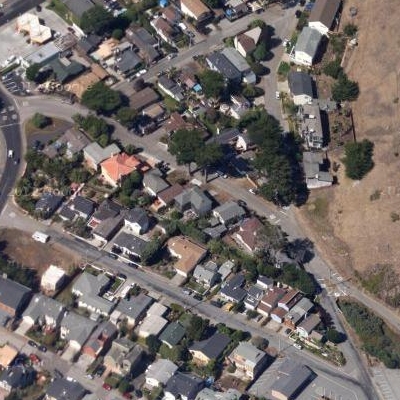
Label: Resident